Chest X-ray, PA view. Patient: 21 years old, sex F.
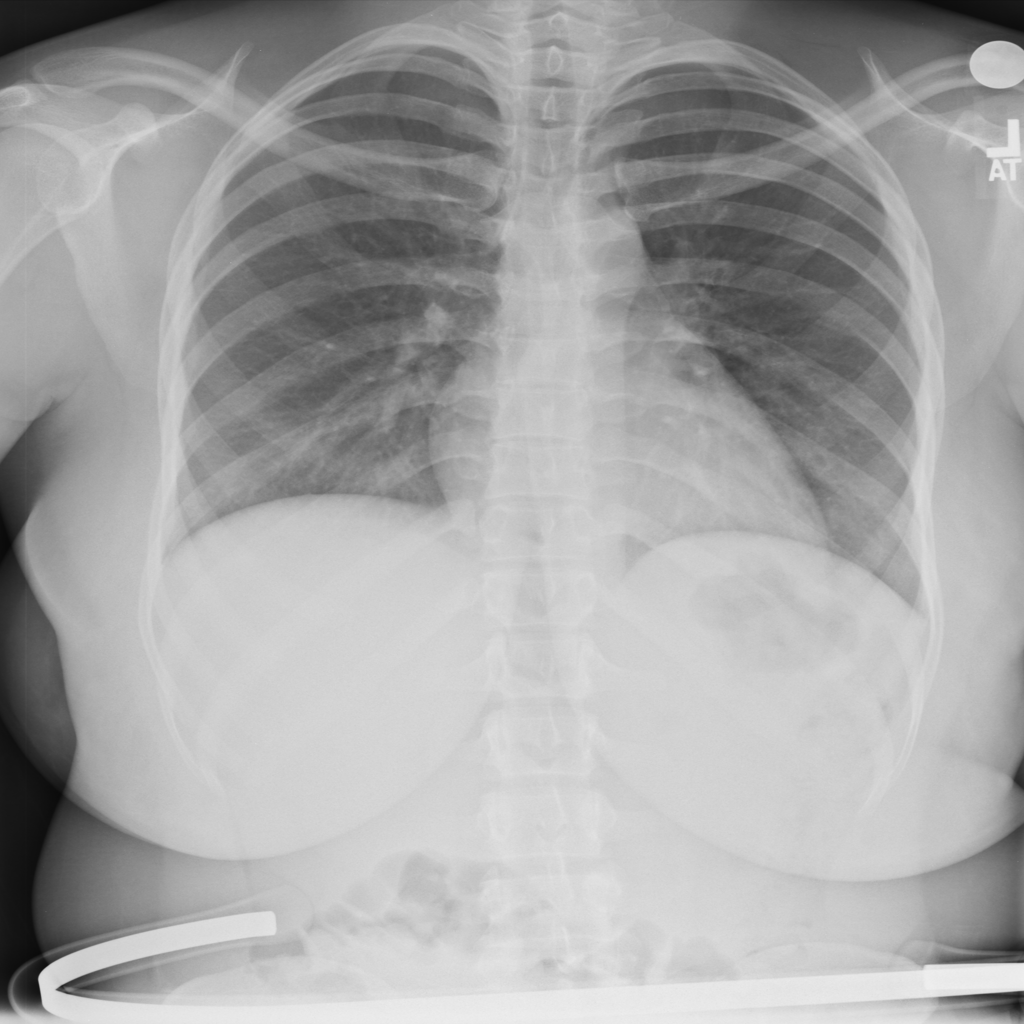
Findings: No Finding